Question: HTML:
'''
<div class="arrow-right"></div>
'''
CSS:
'''
.arrow-right {
width: 0;
height: 0;
border-top: 60px solid transparent;
border-bottom: 60px solid transparent;
border-left: 60px solid green;
}
'''
Result:

Is there any way I can produce a 1 pixel border on the two sides of the result? (the non 180 degree ones)?
Thanks
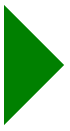
Answer: 100% pure CSS, no... but add an extra div in there and:
HTML
'''
<div class="arrow-right">
<div></div>
</div>
'''
CSS
'''
.arrow-right {
width: 0;
height: 0;
border-top: 60px solid transparent;
border-bottom: 60px solid transparent;
border-left: 60px solid black;
}
.arrow-right > div {
width: 0;
position: relative;
left: -60px;
top: -59px;
border-top: 59px solid transparent;
border-bottom: 59px solid transparent;
border-left: 59px solid green;
}
'''
<URL>
(replace every instance of '59' with a smaller number to make a wider border - all four should always be the same number)